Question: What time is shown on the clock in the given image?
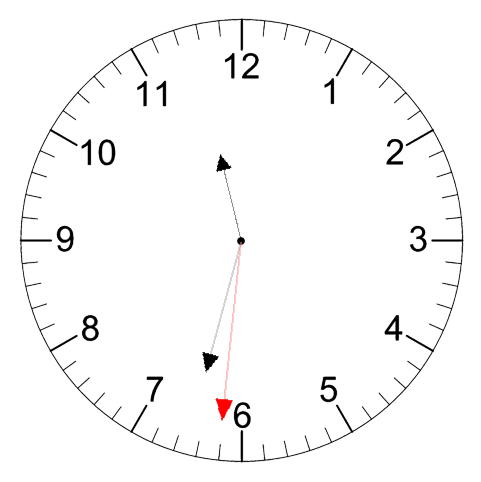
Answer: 11:32:31